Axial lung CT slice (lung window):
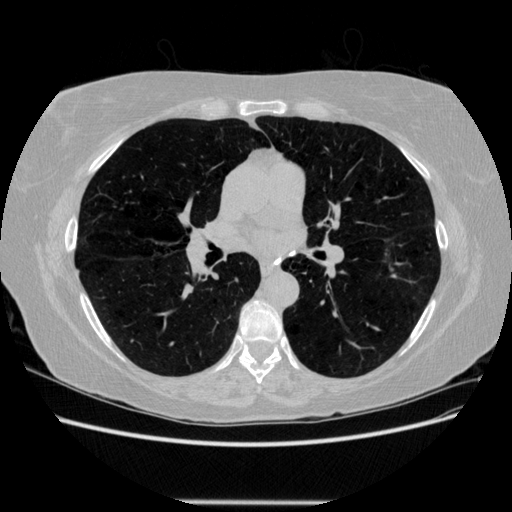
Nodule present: no